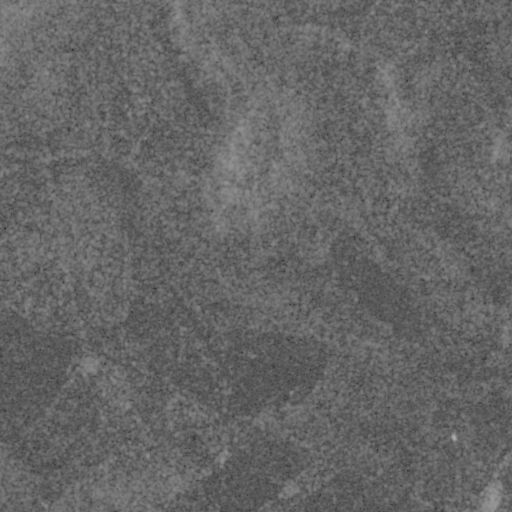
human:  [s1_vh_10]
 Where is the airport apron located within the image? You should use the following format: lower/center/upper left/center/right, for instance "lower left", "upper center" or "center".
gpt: The airport apron is located in the lower center of the image.
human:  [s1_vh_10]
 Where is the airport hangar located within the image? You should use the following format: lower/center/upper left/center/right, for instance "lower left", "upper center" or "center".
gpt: The airport hangar is located in the lower center of the image.
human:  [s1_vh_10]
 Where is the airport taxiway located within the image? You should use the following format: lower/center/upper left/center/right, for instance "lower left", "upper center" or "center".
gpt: The airport taxiway is located in the lower center of the image.
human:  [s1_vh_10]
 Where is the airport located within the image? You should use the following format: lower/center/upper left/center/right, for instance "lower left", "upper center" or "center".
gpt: There is no airport in the image.

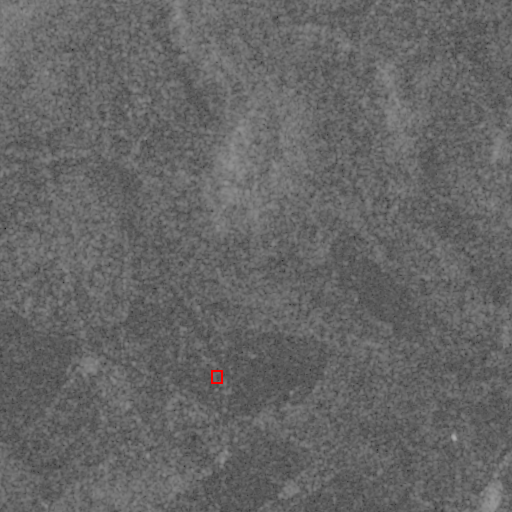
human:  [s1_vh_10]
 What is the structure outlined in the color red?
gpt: The structure outlined in red is an airport apron.
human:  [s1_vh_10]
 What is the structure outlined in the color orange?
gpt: There is no orange outline.